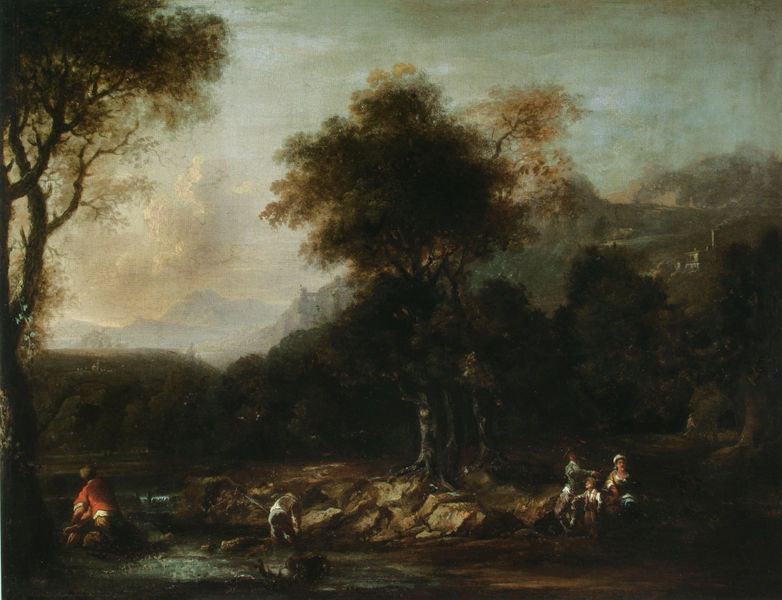
Titel: Flusslandschaft mit Fischern
Künstler: Johann Alexander Thiele
Standort: Dresden
Institution: Gemäldegalerie Alte Meister
Schlagwörter: baum, berg, blau, blätter, dunkel, felsen, gemälde, gestein, gruppe, himmel, laub, mann, schatten, wasser, weiß, wolken, baden, bäume, fluss, frauen, grün, impressionismus, landschaft, menschen, sand, see, sitzen, teich, ufer, wäsche, äste, abend, braun, damen, frau, grau, hell, hintergrund, licht, männer, nacht, orange, schwarz, szene, türkis, vordergrund, gebäude, haus, rot, schloss, tiere, wolke, herren, leute, malerei, hemd, jacke, mensch, stehen, stein, steine, öl, ast, bach, baumstamm, birke, birken, erde, ferne, horizont, häuser, hügel, natur, zweige, busch, büsche, gewässer, kirche, sträucher, boden, dunkelheit, familie, kind, mutter, personen, tal, wald, anhöhe, arbeit, bauern, kinder, weiher, gischt, wellen, düster, fischer, acker, arbeiterinnen, steinig, berge, berghang, fels, gebirge, gipfel, hang, dorf, hecke, sonnenuntergang, geröll, pause, rast, böschung, friedrich, strom, stromschnellen, stämme, turner, stimmung, tiefe, junge, baumkrone, waschen, ruine, bücken, suchen, burg, festung, lichtung, reinigen, bergkamm, kontraste, landschaftsbild, baumgruppe, wurzeln, verwischt, tümpel, lanschaft, geäst, laubbäume, rokokko, eimer, sträcuher, schäfer, heroisch, abenddämmerung, sohn, gewölk, bäum, angler, bergen, fischen, restaurierung, wildwasser, wäscherinnen, casper david friedrich, landschaftsgemälde, dorffrauen, stradt, gestin